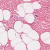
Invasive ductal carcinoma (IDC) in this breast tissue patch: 0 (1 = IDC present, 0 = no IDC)